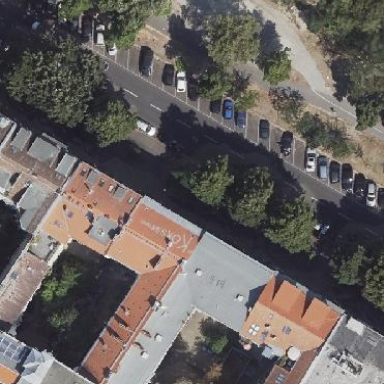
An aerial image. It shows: Asphalt street-side parking area.